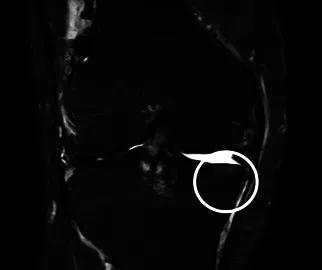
Comparison of BML size MRI before and after intervention. . Change in BMLs. , were reduced to grade 1 after 12 months . BML, bone marrow lesion; MRI, magnetic resonance imaging.
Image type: radiology (mri)